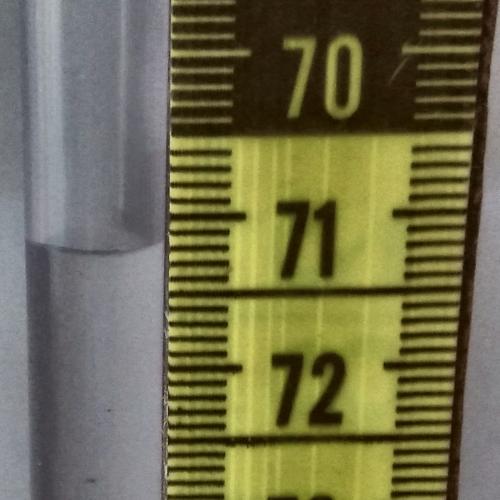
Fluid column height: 71.2 cm